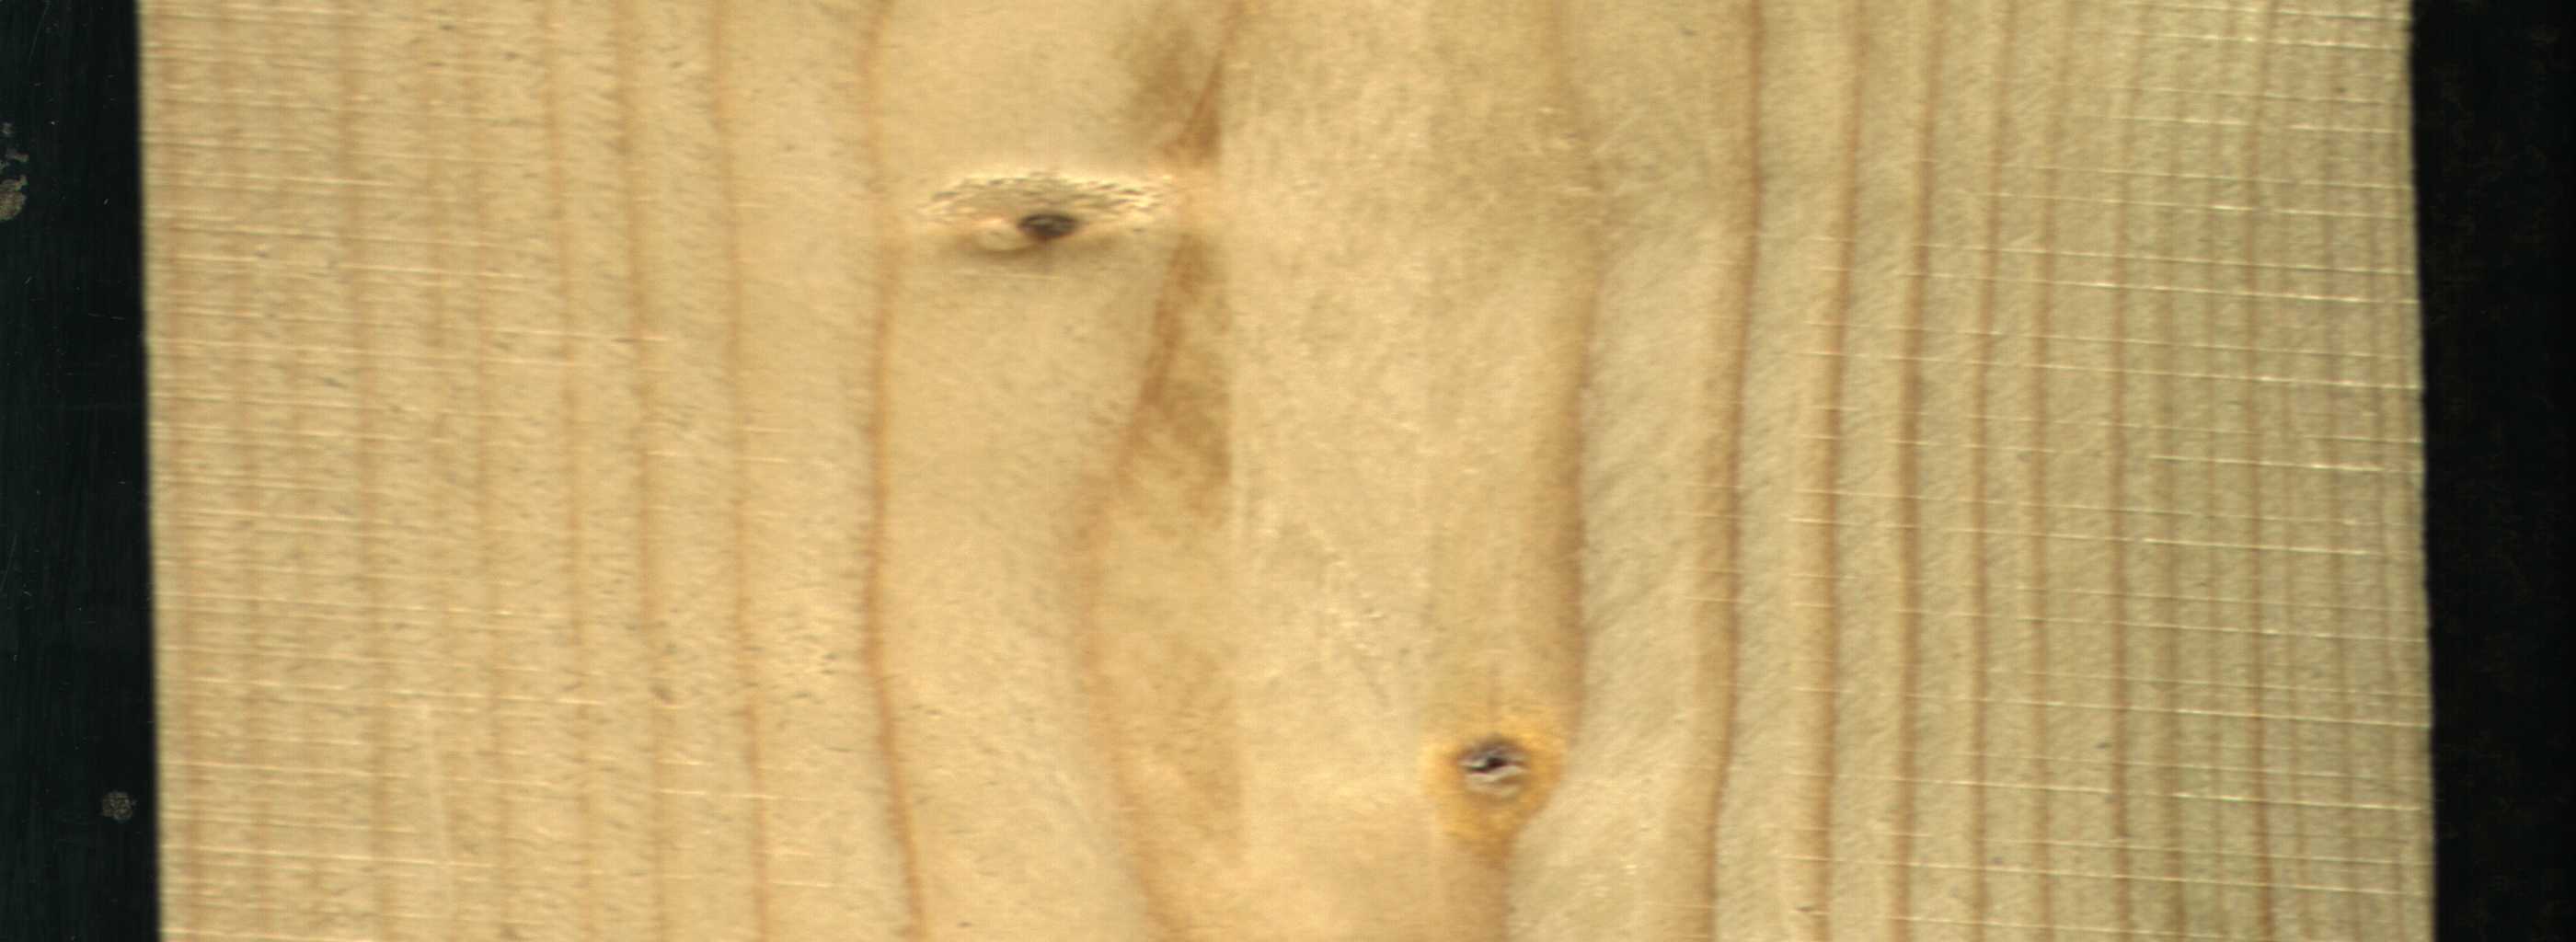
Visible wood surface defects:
Live_Knot
Live_Knot